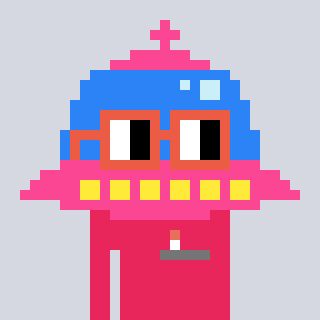
a pixel art character with square orange glasses, a ufo-shaped head and a redpinkish-colored body on a cool background